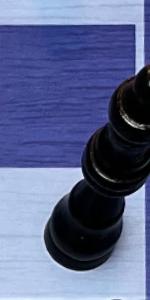
Label: Queen_Black